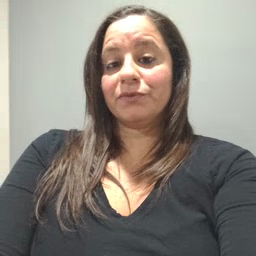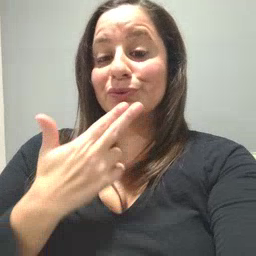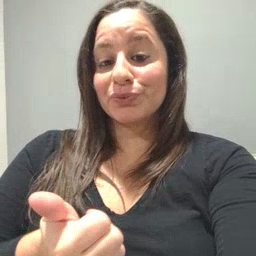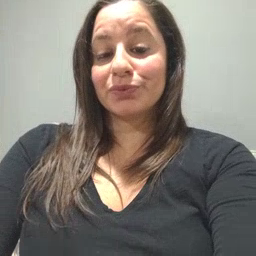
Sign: cute